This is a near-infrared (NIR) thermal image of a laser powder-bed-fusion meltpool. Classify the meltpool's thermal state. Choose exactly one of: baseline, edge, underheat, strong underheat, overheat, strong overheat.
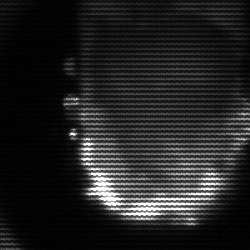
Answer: baseline